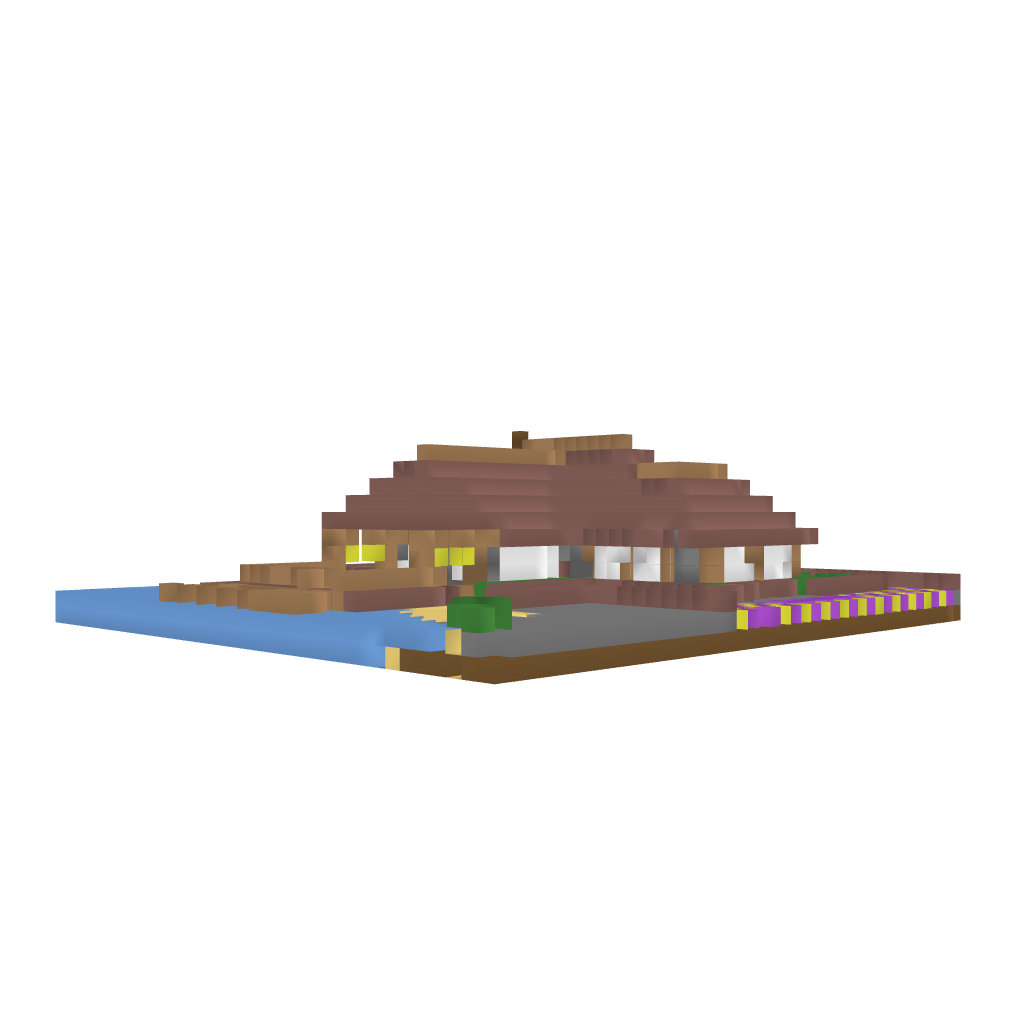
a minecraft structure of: GaymerMansion good quality